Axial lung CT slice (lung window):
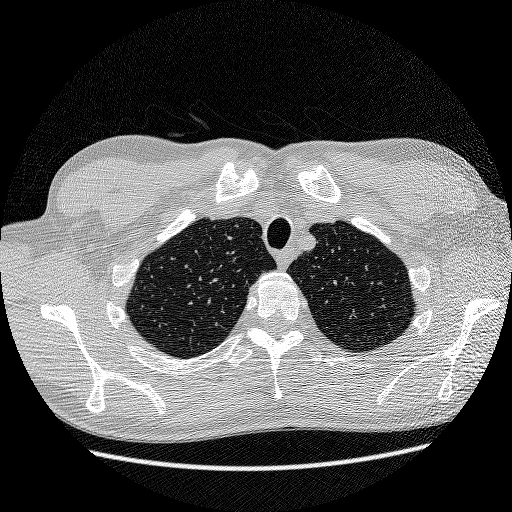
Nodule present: no